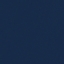
Land use / land cover class: SeaLake